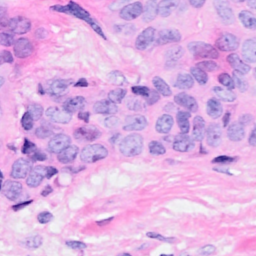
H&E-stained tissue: Breast